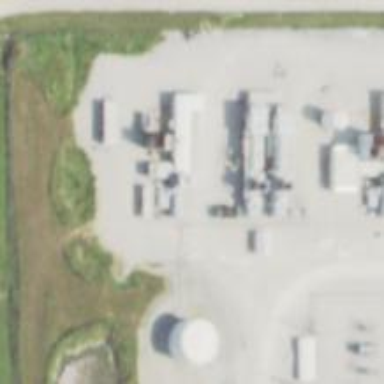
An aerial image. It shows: Gas turbine generator.